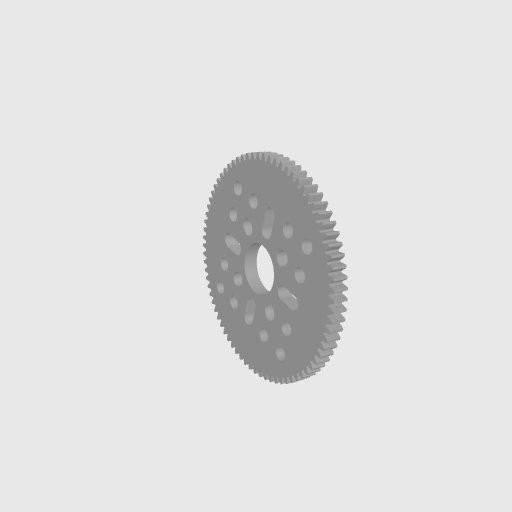
Part: HubMountAcetalGear74T